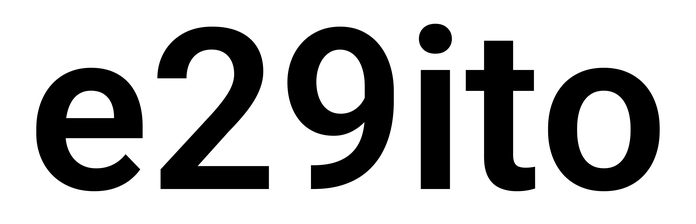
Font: Roboto_SemiBold